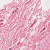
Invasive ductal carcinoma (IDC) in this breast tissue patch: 0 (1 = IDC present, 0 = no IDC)